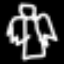
Label: angel